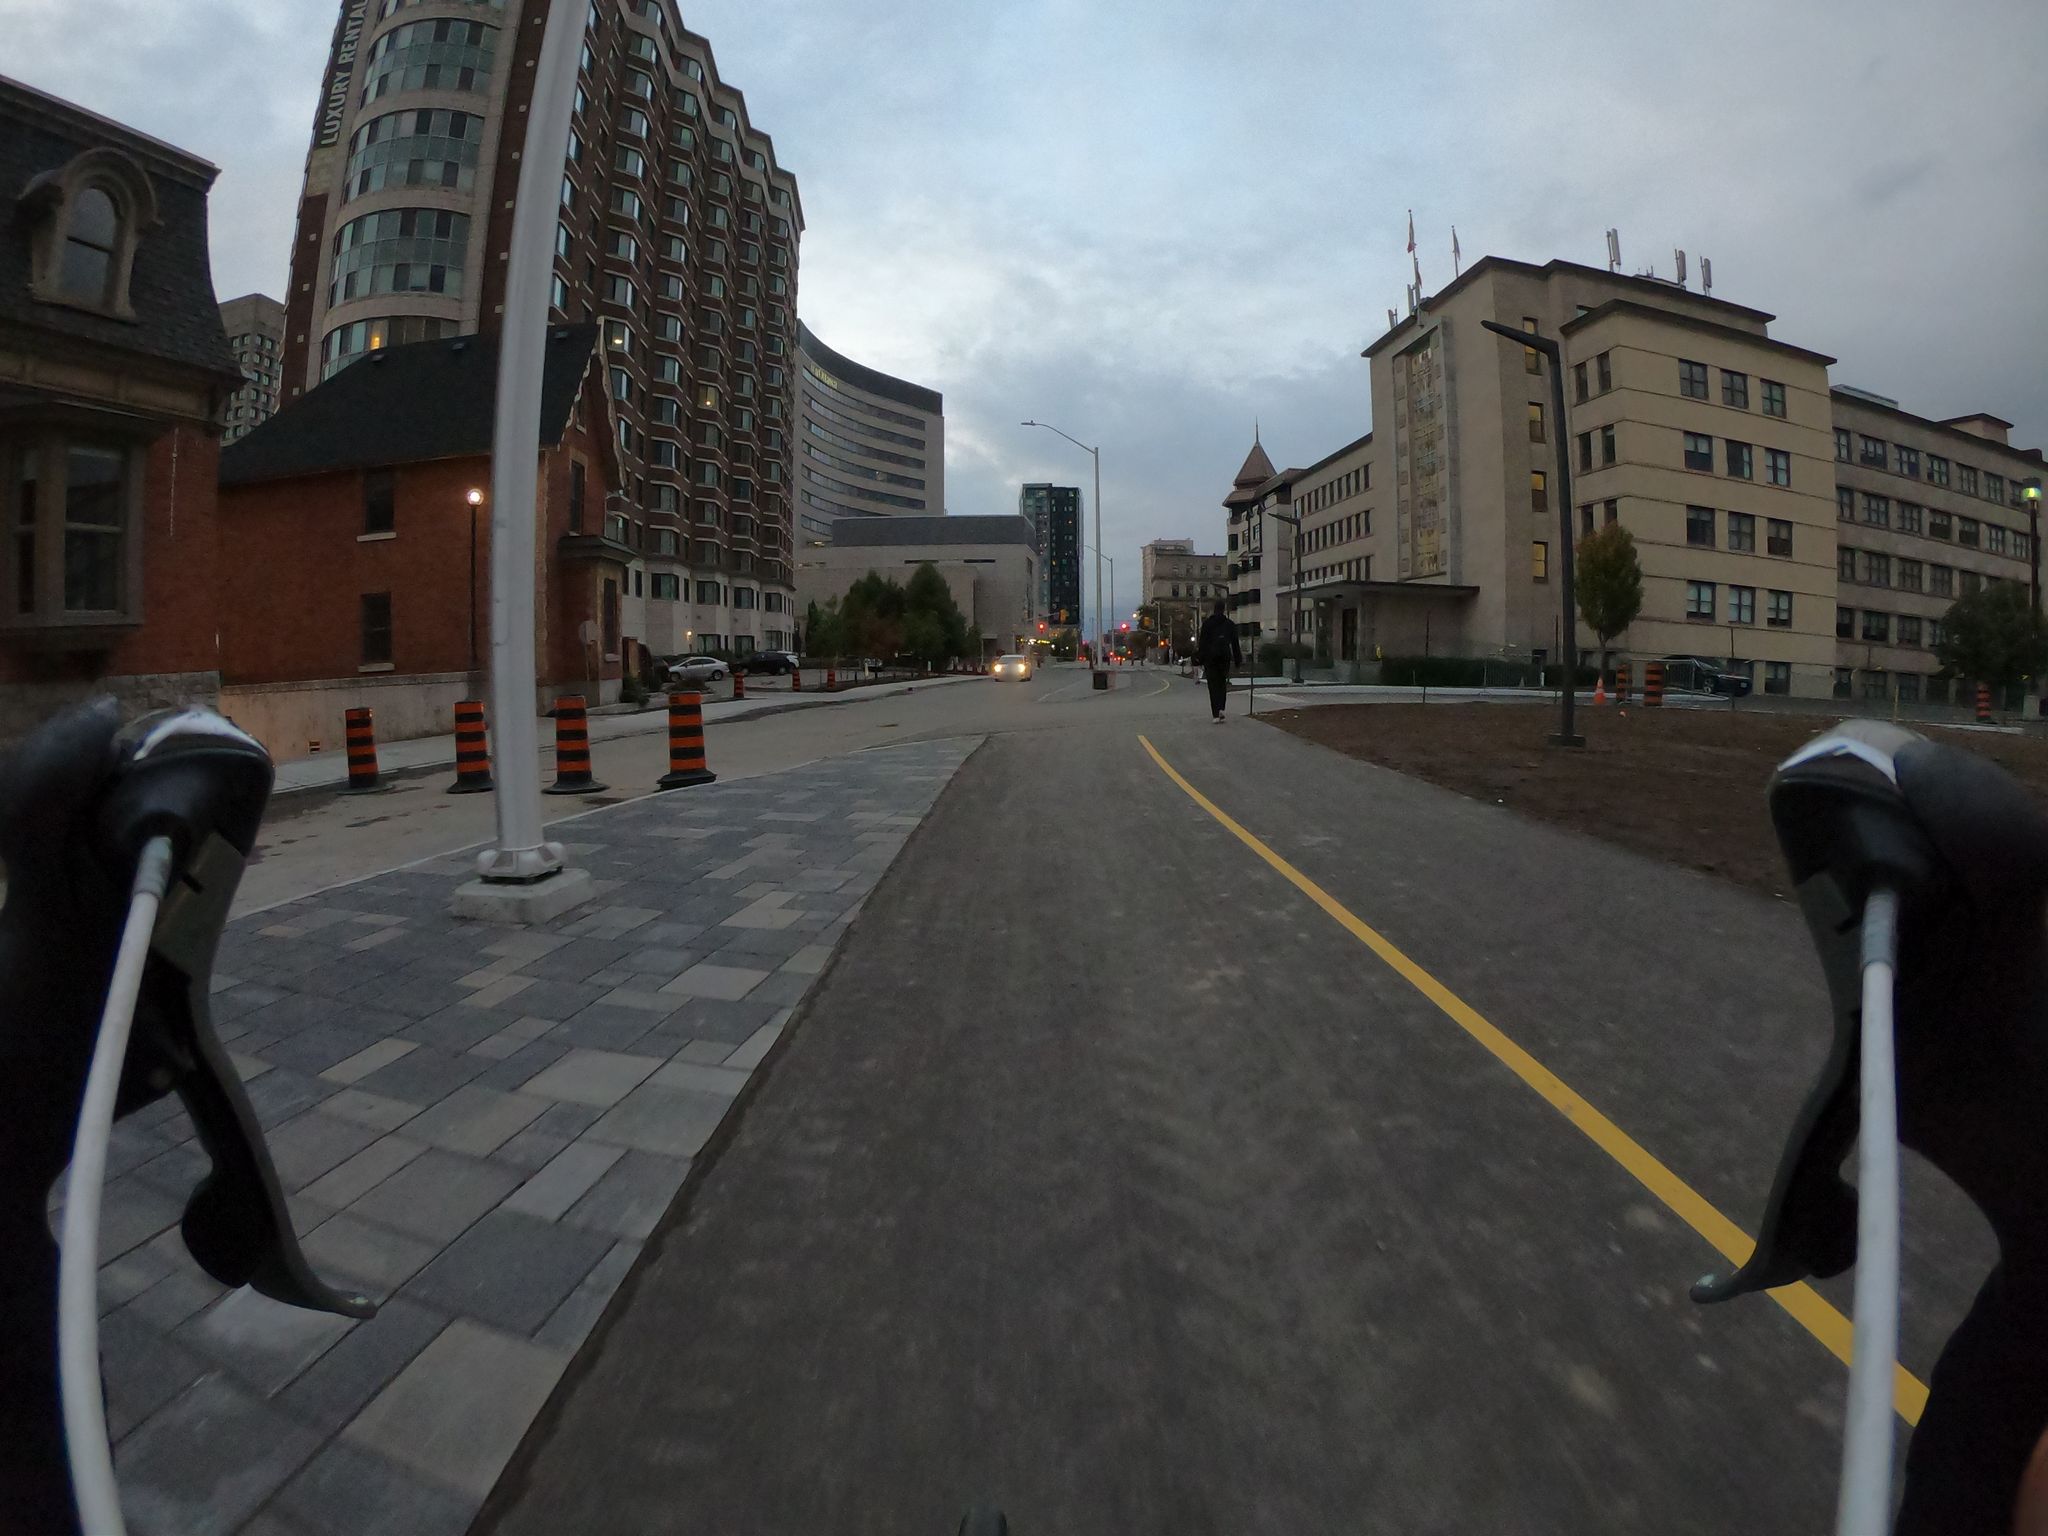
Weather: cloudy
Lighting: day
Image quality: good
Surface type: cycling surface
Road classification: path
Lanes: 2
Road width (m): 3
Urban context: urban centre
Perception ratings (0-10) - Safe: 5.54, Lively: 7.74, Beautiful: 3.77, Boring: 0.88, Depressing: 3.85, Wealthy: 2.69